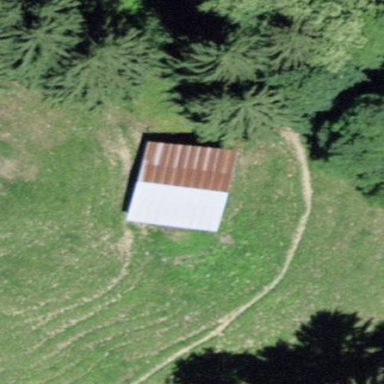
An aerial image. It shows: Barn.